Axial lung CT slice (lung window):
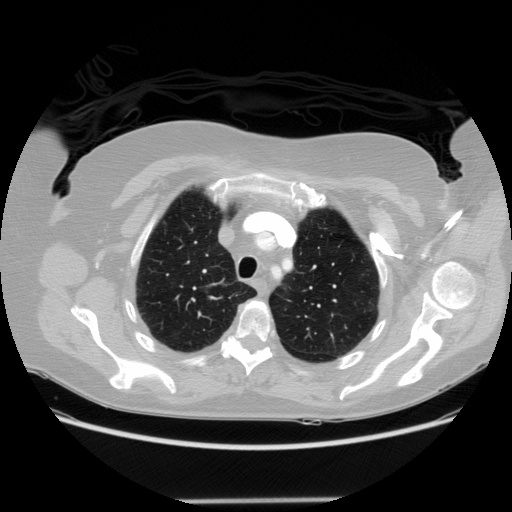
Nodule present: no